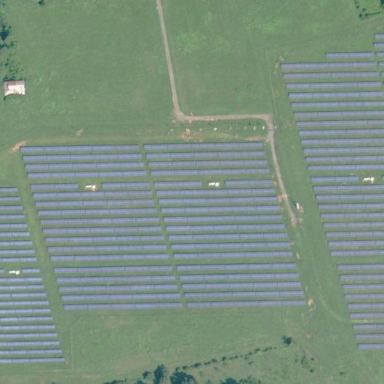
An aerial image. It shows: Solar power plant enclosed by fence. The plant generates electricity using photovoltaic technology.